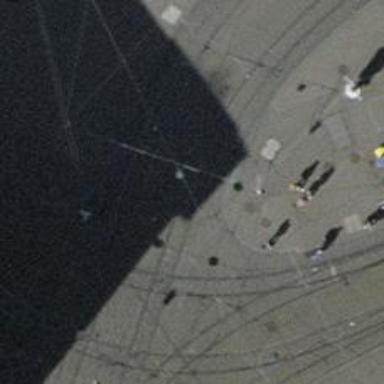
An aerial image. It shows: Tram crossing on the railway.